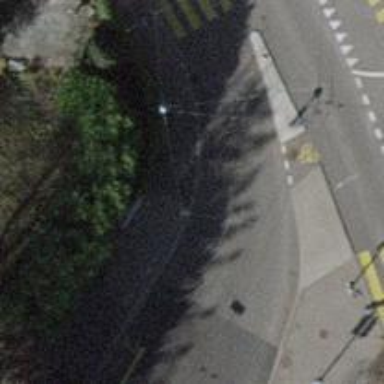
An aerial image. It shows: Tertiary road with asphalt surface and trolley wire infrastructure.